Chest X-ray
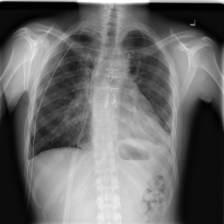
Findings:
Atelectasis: negative
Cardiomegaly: negative
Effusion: negative
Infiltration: negative
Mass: negative
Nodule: negative
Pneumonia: negative
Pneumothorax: negative
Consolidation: negative
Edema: negative
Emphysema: negative
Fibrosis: negative
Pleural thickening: negative
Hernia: negative